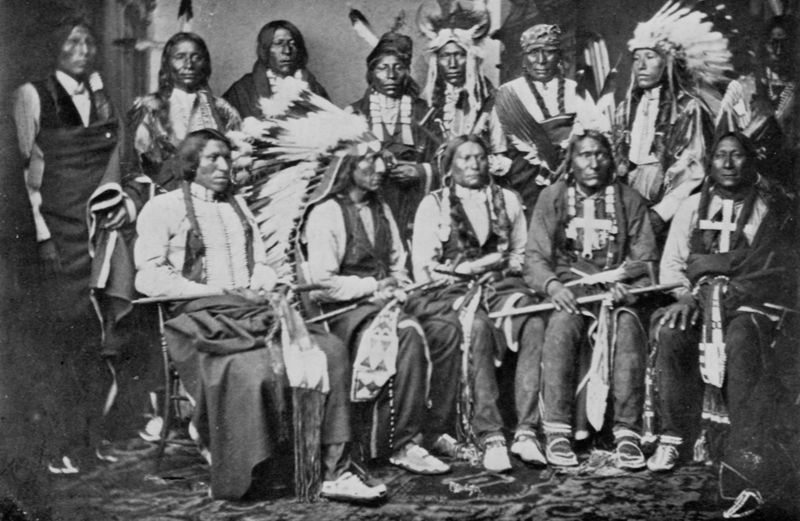
Titel: Häuptlinge des Sioux-Indianerstammes - Rote Wolke
Künstler: Mathew B. Brady
Schlagwörter: dunkel, feder, gruppe, mann, weiß, menschen, sitzen, frisur, frisuren, grau, haar, hell, männer, schmuck, schwarz, muster, teppich, versammlung, gesichter, hemd, blicke, federn, gesicht, kleidung, stehen, stirnband, stamm, boden, haare, interieur, decke, scheitel, schuhe, zöpfe, hosen, hemden, ausdruck, nasen, runde, zopf, pfeife, ernst, streng, finster, grimmig, foto, fotografie, photographie, porträts, schwarz-weiß, waffen, stöcke, reihe, gruppenbild, photo, tracht, hörner, federschmuck, westen, mienen, indien, kopfschmuck, pfeifen, pfeile, kronen, häuptling, gruppenfoto, gruppenphoto, indianer, ureinwohner, folklore, hörer, mokassin, mokassins, mokkasin, indianerstamm, medizinmann, friedenspfeife, häuptlinge, mocassins, mokkassin, tomahak, adlerfeder, feuerwasser, häutpling, federkronen, mannm